Question: Im learning RRDtool. I created a graph:
'''
#!/bin/bash
rrdtool graph /home/pi/rrd/test.png --end now --start now-6000s --width 500 --height 400 DEF:ds0a=/home/pi/rrd/temperature.rrd:temperature:AVERAGE AREA:ds0a#0000FF:"Temperature ('C)\l" '''
It looks like this:

I want 25.2, 25.4, 25.6 etc. instead of 25 few times.
I have tried option from RRDtool documentation online
'''
--left-axis-format
'''
but my RRDtool has no such option.
There is no problem with
'''
--right-axis-format
'''
it works as I want, but... I want correct format on left side, not right.
Im using 1.4.7 on Raspberry Pi. I was asking on unix.stackexchange.com about this, but there are more questions about RRDtool here, so I moved my question here.
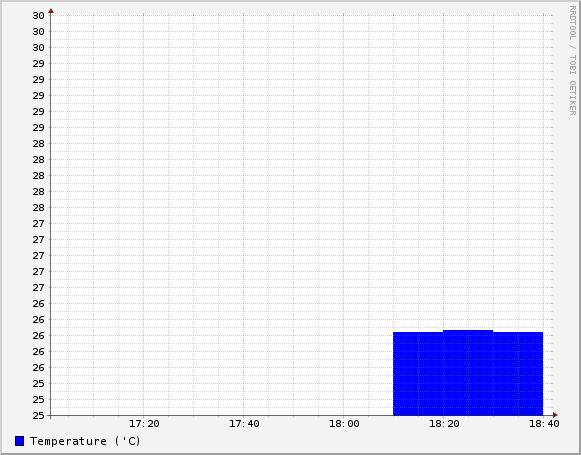
Answer: Later versions of RRDTool handle the axis labelling a bit better than earlier ones, so an upgrade might be all that is needed to fix it.
The first thing to try is '--alt-y-grid' option which changes the default way the Y-axis labels are placed. This might solve your issue.
You can override the automatic Y-axis calculations using something like '--y-grid 0.2:5' which will put a tick every 0.2 but only label every 5 ticks, IE at 25, 26, 27 and so on. This will give you a sane but sparsely populated Y-axis.
However, maybe you want a label at every line, but including the decimals. In this case, you can specify the formatting of the Y-axis labels to include a decimal place: '--left-axis-format "%.1lf"' . You say that your version does not support this, so you might like to consider upgrading.